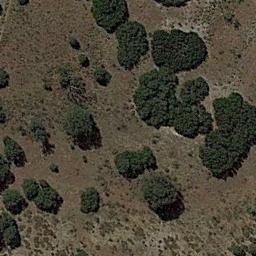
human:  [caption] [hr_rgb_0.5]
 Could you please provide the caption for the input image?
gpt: Some smaller chaparrals and larger connected chaparrals grow on the wasteland .

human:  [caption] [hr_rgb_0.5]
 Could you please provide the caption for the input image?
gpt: There are several trees and some weeds in this desert .

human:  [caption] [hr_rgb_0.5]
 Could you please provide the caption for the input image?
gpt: Chaparral is distributed cluster by cluster on the sand .

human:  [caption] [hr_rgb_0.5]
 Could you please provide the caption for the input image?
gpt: The chaparral is consist of some green bushes in the bare land .

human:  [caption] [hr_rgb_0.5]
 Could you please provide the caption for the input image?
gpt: The chaparral is thinner on the left than on the right .